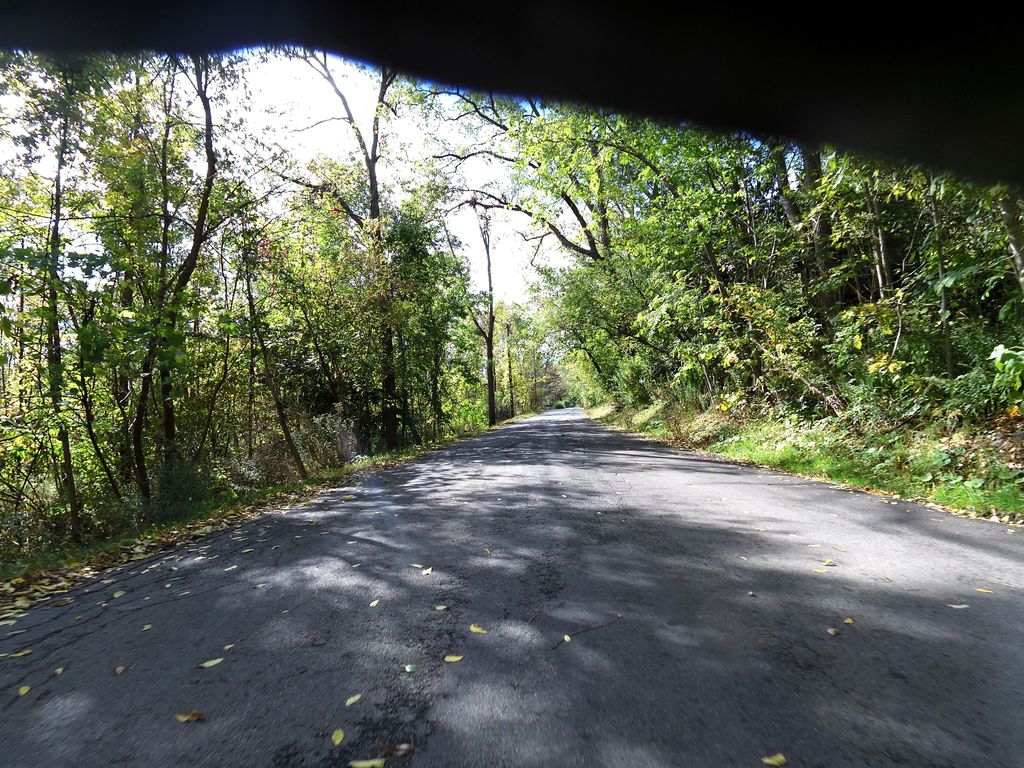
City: hamilton